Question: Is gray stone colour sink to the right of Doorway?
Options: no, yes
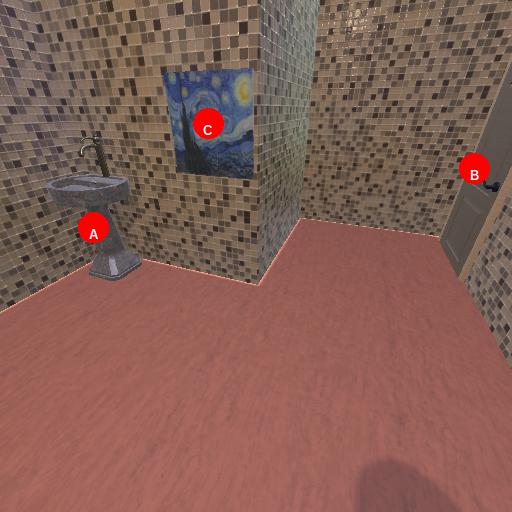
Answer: no